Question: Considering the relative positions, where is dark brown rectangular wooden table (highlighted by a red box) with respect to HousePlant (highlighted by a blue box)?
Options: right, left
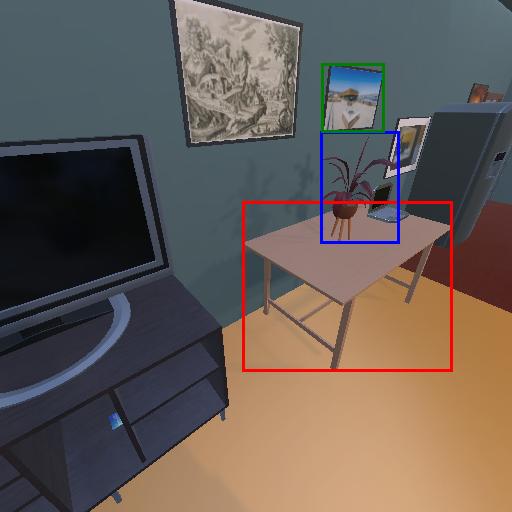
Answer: right